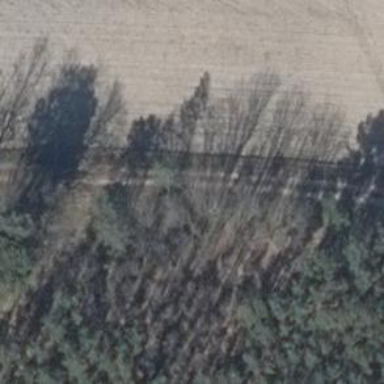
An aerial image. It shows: Sandy track with grade3 tracktype.